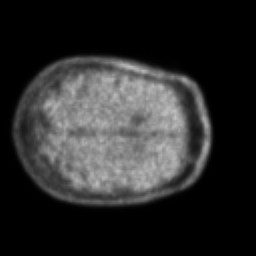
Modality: PET
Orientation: axial
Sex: male
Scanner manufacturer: ge